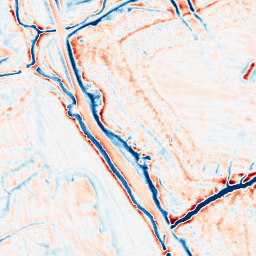
Category: edge_preserving
Decomposition family: bilateral
Decomposition parameters: d: 15
sigma_color: 75
sigma_space: 150
Upsampling method: quartic
Upsampling parameters: scale: 2
Upsampling scale: 2